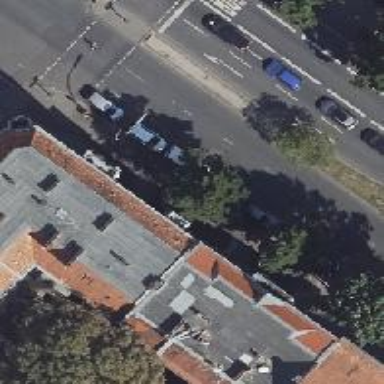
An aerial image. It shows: Bicycle parking located on the sidewalk.